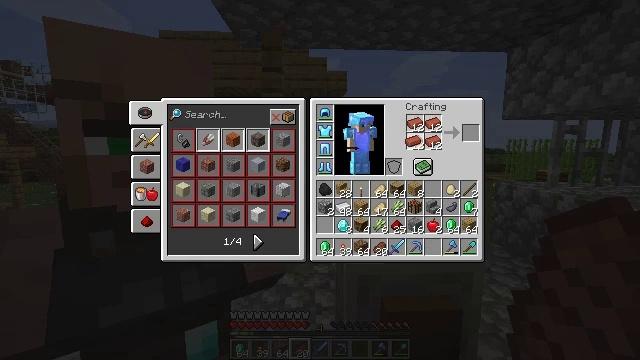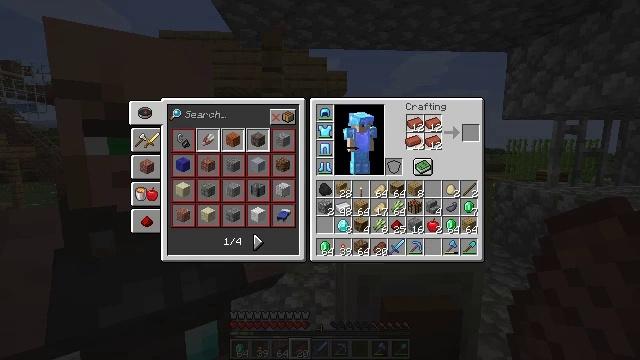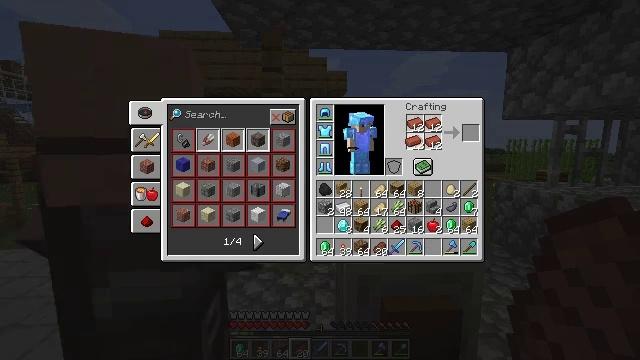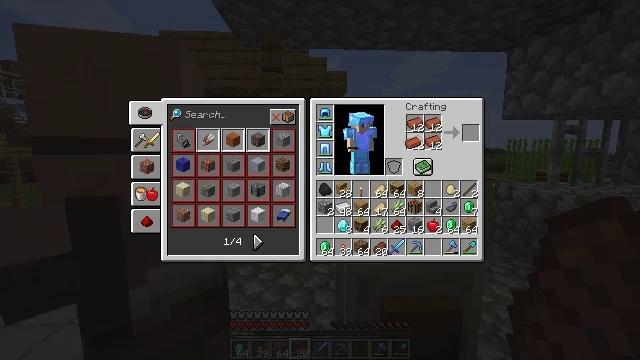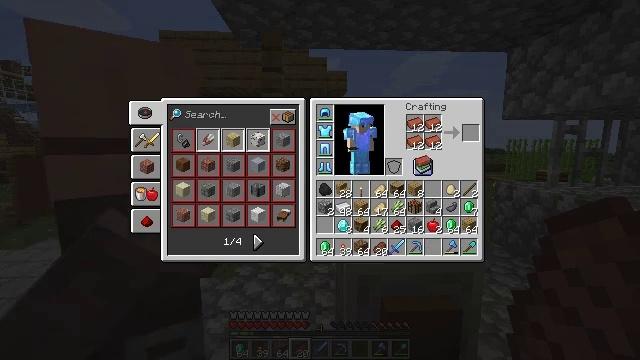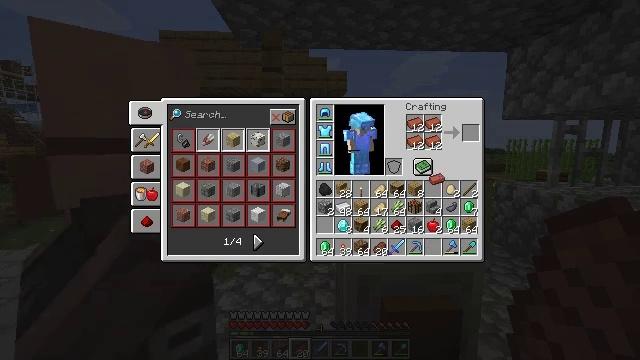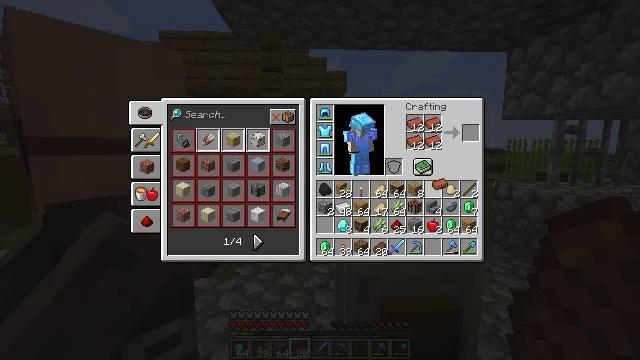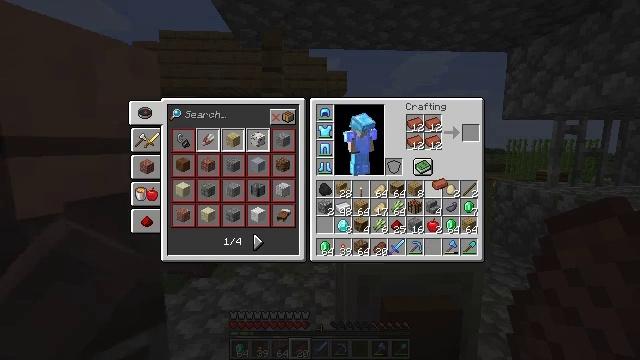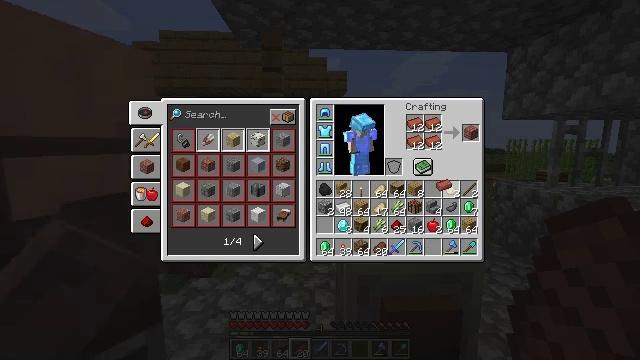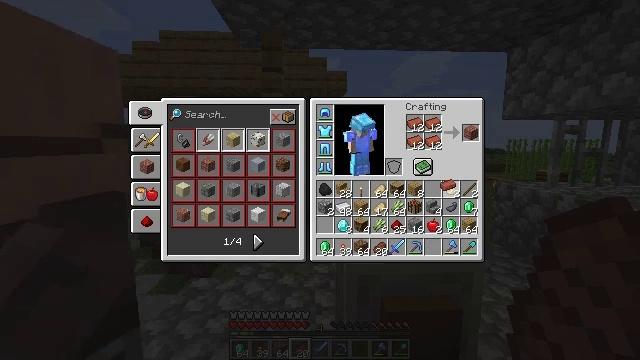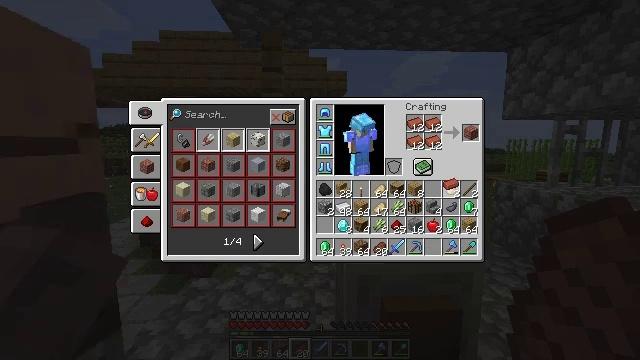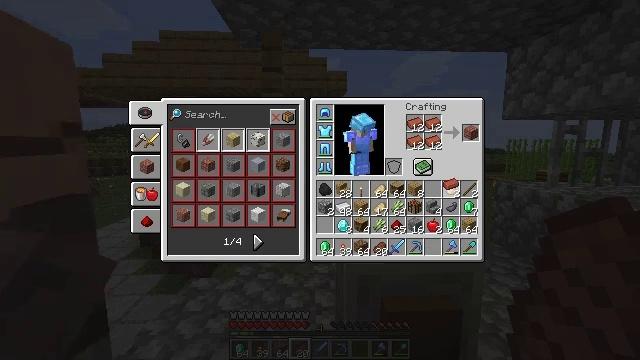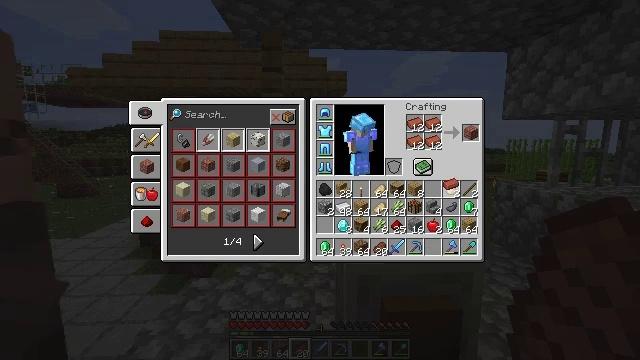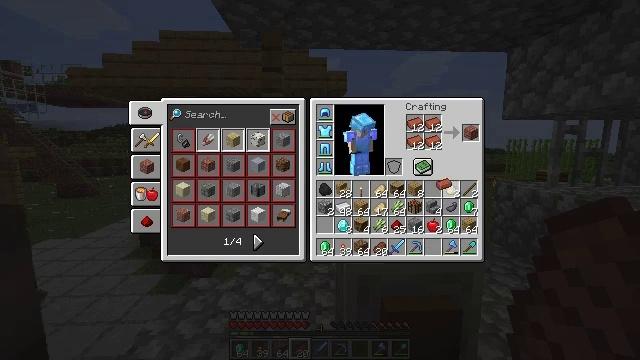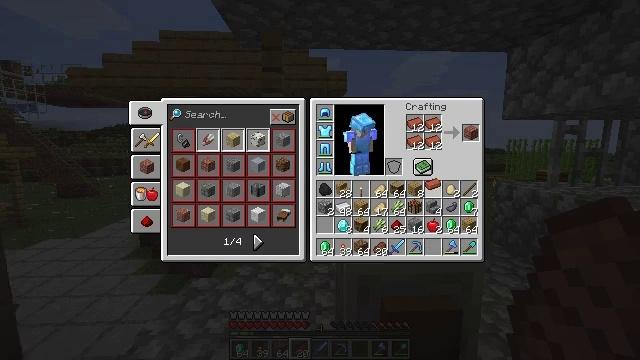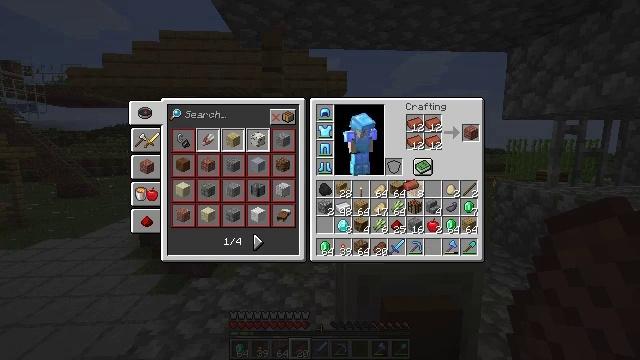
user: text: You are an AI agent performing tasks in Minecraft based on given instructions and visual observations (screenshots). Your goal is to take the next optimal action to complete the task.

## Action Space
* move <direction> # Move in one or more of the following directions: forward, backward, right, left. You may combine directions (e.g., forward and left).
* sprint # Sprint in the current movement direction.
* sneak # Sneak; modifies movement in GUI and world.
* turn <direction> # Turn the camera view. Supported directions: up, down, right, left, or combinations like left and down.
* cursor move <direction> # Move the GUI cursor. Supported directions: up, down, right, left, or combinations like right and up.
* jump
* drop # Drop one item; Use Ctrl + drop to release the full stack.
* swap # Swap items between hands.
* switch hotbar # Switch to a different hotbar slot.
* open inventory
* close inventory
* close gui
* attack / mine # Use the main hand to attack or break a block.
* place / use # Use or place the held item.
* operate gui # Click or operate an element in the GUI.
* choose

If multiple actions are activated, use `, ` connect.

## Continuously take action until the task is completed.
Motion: motion action
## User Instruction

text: Use the furnace to craft bricks from clay balls.
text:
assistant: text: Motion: sneak, operate gui
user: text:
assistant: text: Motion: sneak, operate gui
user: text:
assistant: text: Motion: sneak
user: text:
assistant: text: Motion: cursor move right and down
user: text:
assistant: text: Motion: cursor move right and down
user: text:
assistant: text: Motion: no_op
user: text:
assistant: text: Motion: no_op
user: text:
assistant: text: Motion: no_op
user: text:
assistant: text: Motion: no_op
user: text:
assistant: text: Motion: no_op
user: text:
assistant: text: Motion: no_op
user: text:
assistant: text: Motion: no_op
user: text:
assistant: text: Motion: no_op
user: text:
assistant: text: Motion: cursor move left
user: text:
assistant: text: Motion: cursor move left
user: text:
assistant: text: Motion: cursor move left
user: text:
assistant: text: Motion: cursor move left
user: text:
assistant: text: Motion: cursor move left and down
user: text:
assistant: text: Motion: cursor move left and down
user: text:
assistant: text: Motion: no_op
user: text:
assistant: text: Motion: cursor move down
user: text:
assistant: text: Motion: no_op
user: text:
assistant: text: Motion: no_op
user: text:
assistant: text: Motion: no_op
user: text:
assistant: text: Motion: no_op
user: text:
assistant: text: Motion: operate gui
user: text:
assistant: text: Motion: operate gui
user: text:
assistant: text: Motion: operate gui
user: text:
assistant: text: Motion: no_op
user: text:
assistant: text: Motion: no_op